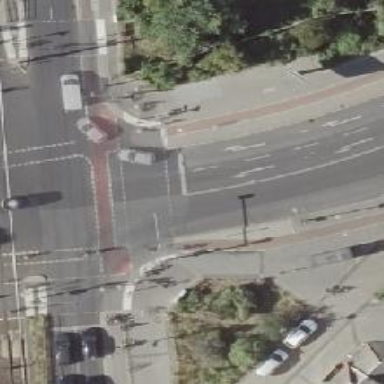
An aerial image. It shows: Road with traffic signals.